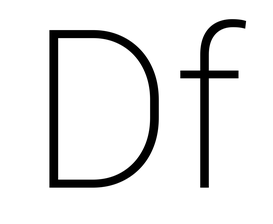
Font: Roboto_ExtraLight